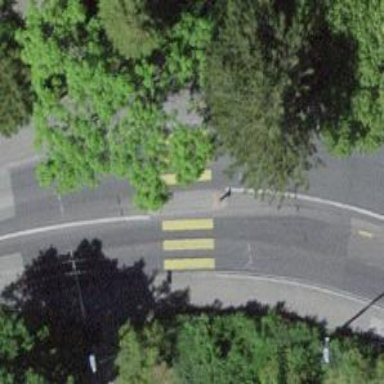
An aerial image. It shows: Uncontrolled crossing with pedestrian island.